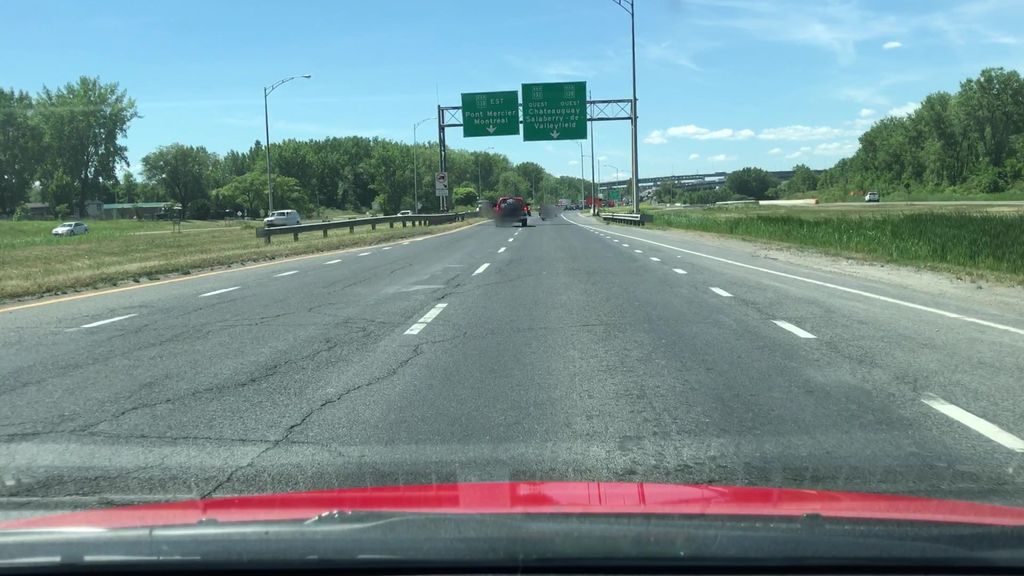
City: montreal